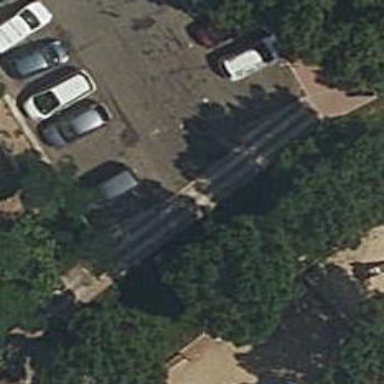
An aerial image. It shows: Road serving as parking aisle.